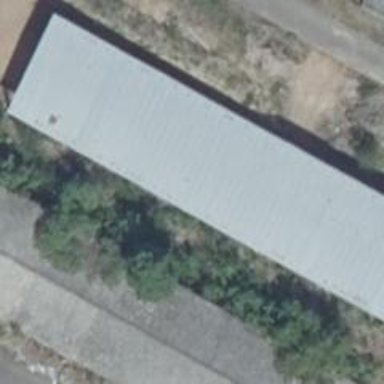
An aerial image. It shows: View of roof of building.